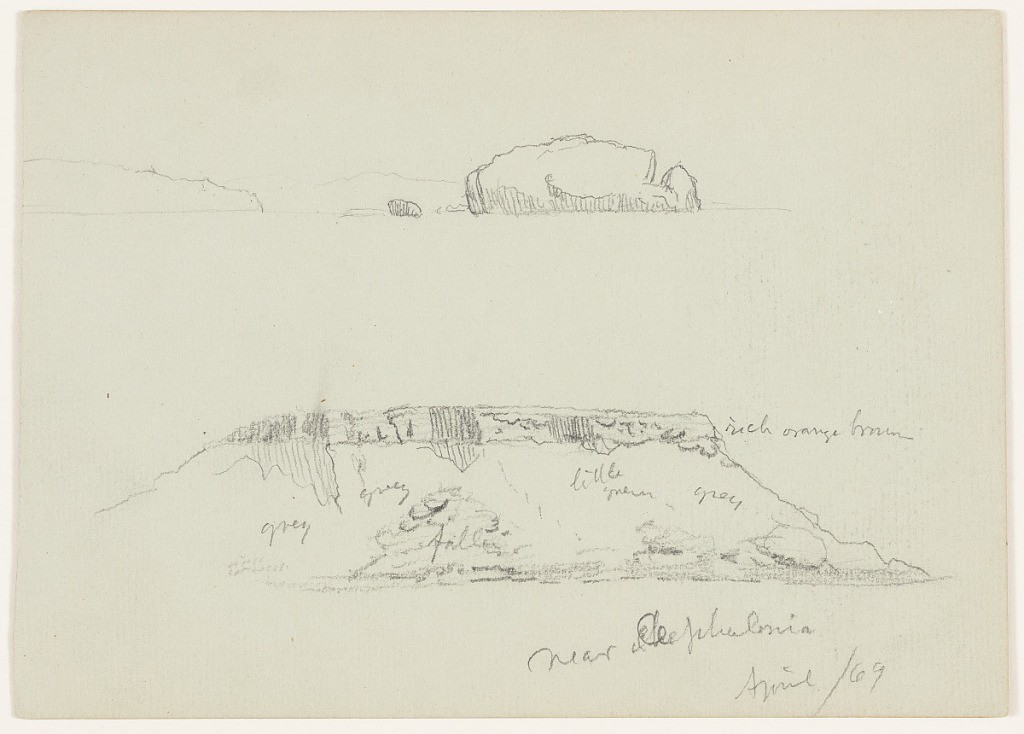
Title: Rock Formations near Cephalonia, Greece
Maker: Frederic Edwin Church, American, 1826–1900
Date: April 1869
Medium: Graphite on light green wove paper; verso: graphite
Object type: drawing
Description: Landscape sketch showing views of rock formations and rocky islands near the coast of Cephalonia, Greece. Along the upper portion, a large, rocky island with sheer sides is rendered darkly at upper center, while two rugged, mountainous coastlines are faintly visible behind it at left. In the lower portion, a rugged prominence with a flat top is shown in greater detail with several washes and landslides.

Verso: Seascape sketch showing a distant steamboat at sea near Corfu, Greece. The flat ocean surface extends from the foreground to the horizon, where the steamboat emits a dark, billowing plume of smoke that is carried to the left by the wind. Hasty strokes articulating the sky partially obscure a loose sketch of a sailboat at upper center.